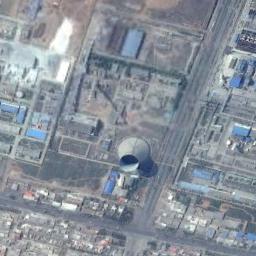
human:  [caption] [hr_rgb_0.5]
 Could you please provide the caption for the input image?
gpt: There are two thermal power stations and several building blocks .

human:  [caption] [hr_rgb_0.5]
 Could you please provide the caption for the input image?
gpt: Many buildings are near the thermal power station .

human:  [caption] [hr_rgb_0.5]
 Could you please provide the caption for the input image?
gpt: The thermal power station is on the bare land next to some buildings .

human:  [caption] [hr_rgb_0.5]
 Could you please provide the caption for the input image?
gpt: In the thermal power station there are neatly planned plants, Equipment and good greenery, there is a cooling tower and a chimney .

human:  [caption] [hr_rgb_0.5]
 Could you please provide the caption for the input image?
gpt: There are many buildings and a chimney on the thermal power station .